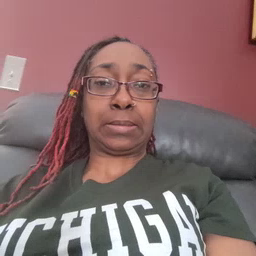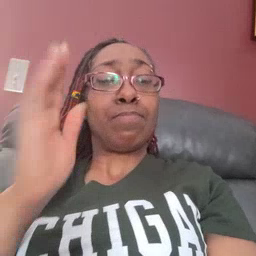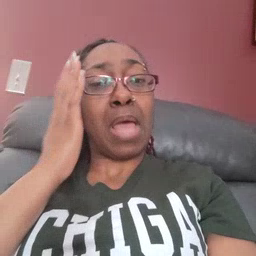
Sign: bedroom